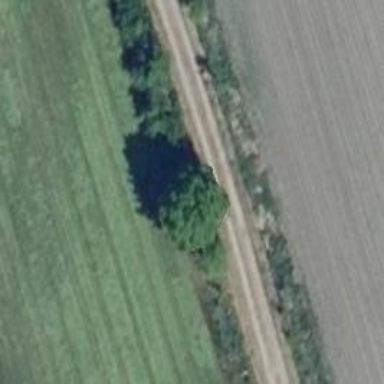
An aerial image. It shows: Deciduous tree with broadleaved leaves.